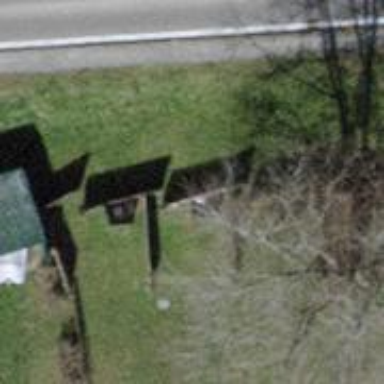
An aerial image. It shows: Wooden fence.